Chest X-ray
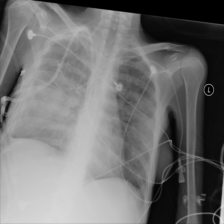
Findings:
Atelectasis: negative
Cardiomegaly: negative
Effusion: negative
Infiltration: negative
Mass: negative
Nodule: negative
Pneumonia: negative
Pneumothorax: negative
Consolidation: negative
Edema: negative
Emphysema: negative
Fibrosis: negative
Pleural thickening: negative
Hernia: negative